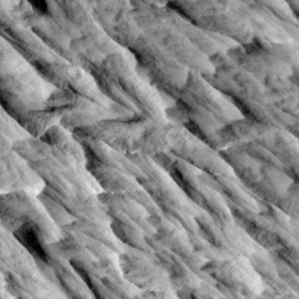
Label: non_frost